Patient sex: M
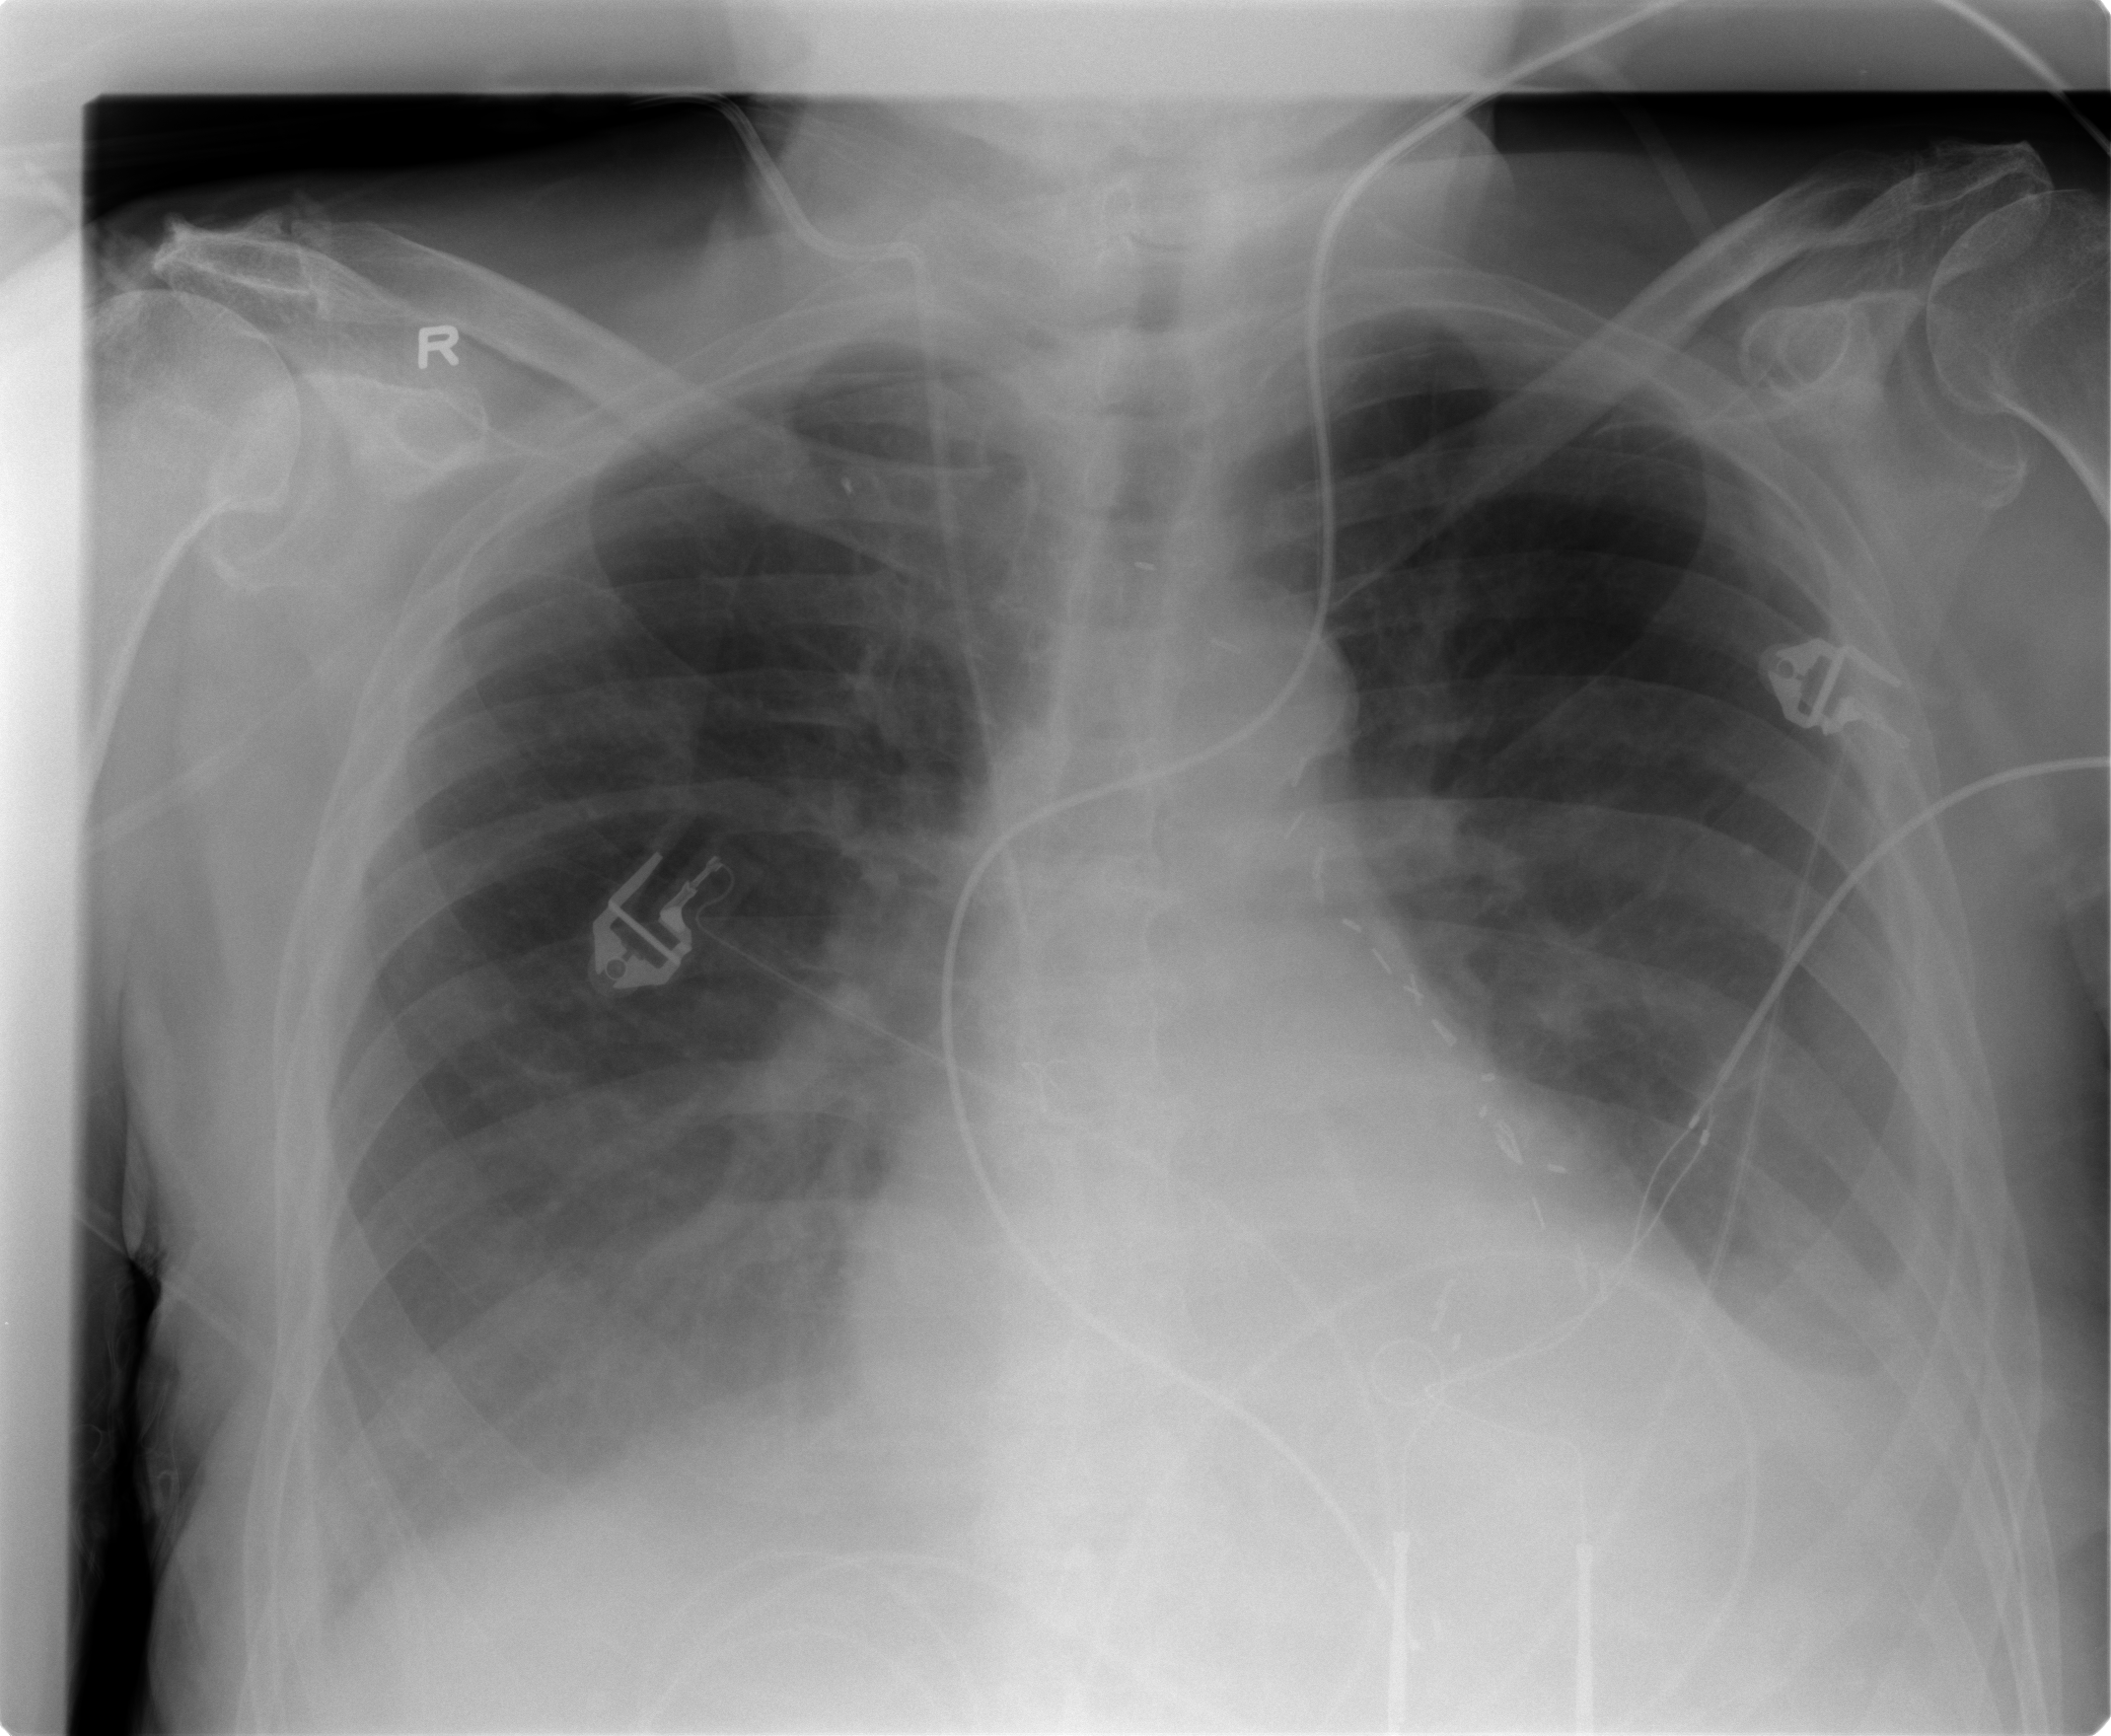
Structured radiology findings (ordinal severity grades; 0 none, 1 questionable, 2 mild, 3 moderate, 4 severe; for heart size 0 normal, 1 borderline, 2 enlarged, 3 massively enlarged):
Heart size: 0
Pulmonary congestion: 2
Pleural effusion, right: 2
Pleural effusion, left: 2
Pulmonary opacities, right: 0
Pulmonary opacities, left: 0
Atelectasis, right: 2
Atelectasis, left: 2